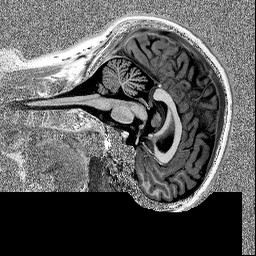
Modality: MP2RAGE
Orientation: sagittal
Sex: female